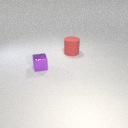
small purple metal cube in front of large red rubber cylinder